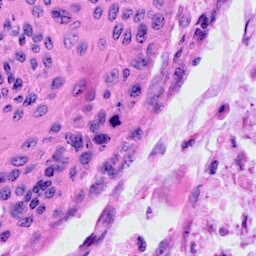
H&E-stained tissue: Cervix